Question: I am working on a Worklight project, and I am trying to use custom listview. I use the Dojo toolkit to implement it, but it's not coming up to my expectations. Regarding design I am confuse. Here is my code:
'''
<div id="bookmarks" data-dojo-type="dojox.mobile.ScrollableView">
<h1 data-dojo-type="dojox/mobile/Heading">Some Heading</h1>
<ul data-dojo-type="dojox.mobile.RoundRectList">
<li data-dojo-type="dojox.mobile.ListItem" data-dojo-props="label:'Item'"><button
data-dojo-type="dojox.mobile.ToggleButton">Label</button></li>
</ul>
</div>
'''

I want this type of listView which include image tag, icon tag and a checkbox in each list item
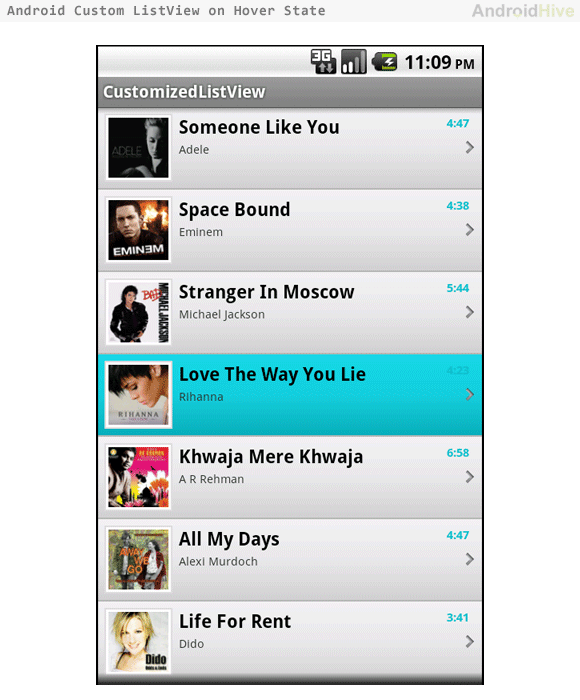
Answer: Check out the Dojo documentation on ListItems for examples of adding built in options like icons.
dojotoolkit.org/reference-guide/1.8/dojox/mobile/ListItem.html#dojox-mobile-listitem
For more complex layout, such as the larger title, small sub-title, and timestamp, you can use span tags and css.